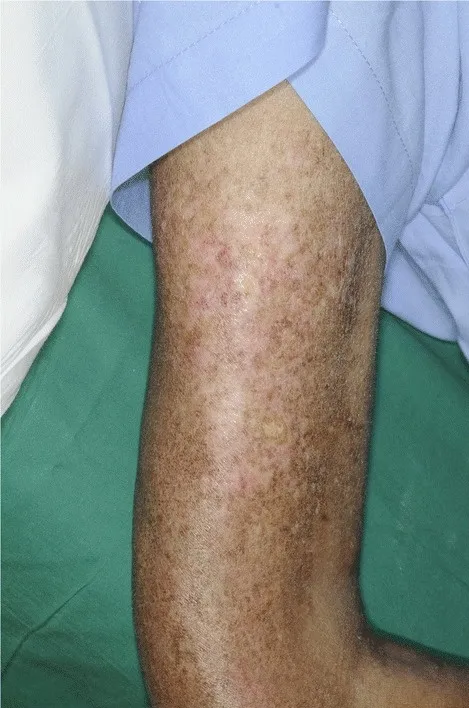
Calcinosis cutis on right arm characterized by multiple, hard to bony consistency, dermal to subcutaneous plaques.
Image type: medical_photograph (skin_photograph)